Question: When I re-size any column of 'clistctrl'(with report view) which is loaded with 'UxTheme.dll', it creates patches at the end of all the items(as shown in the image below 'Item 4').

Why does these patches occur and how to avoid those patches?
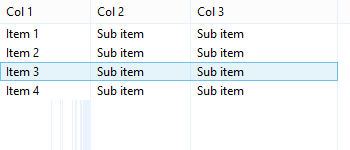
Answer: This is a painting issue. What you're calling "patches" are artifacts that remain on-screen from the column divider line being moved.
You say that the problem is connected to the loading of the library UxTheme.dll. That implies you're setting the Explorer theme for your ListView control. That theme is designed to be used with double buffering. To accomplish that, you need to set the 'LVS_EX_DOUBLEBUFFER' extended style flag for the control.
'''
myListCtrl.SendMessage(LVM_SETEXTENDEDLISTVIEWSTYLE, LVS_EX_DOUBLEBUFFER, LVS_EX_DOUBLEBUFFER);
'''